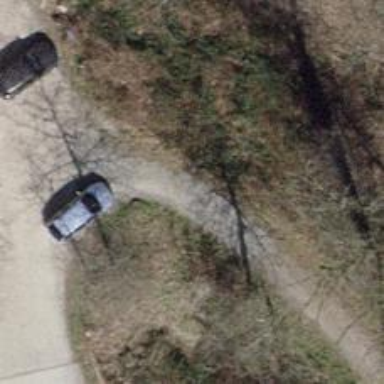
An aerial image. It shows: Compacted path.